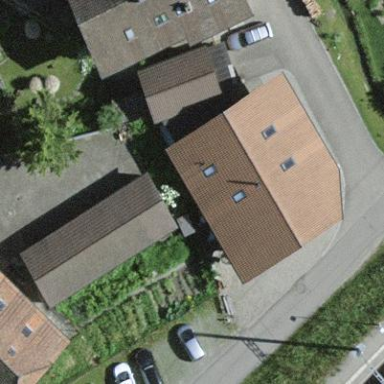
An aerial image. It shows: Garage.